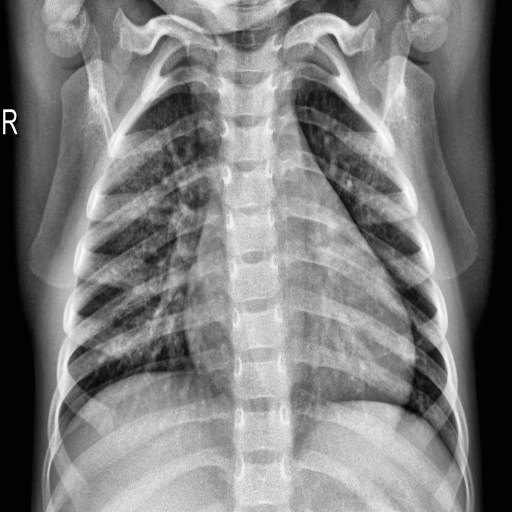
Finding: NORMAL